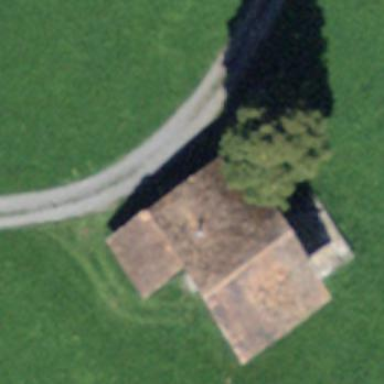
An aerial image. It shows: Rural barn.